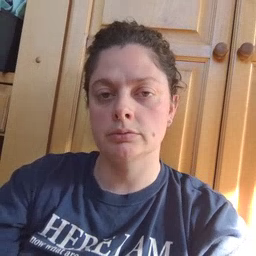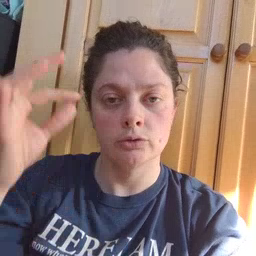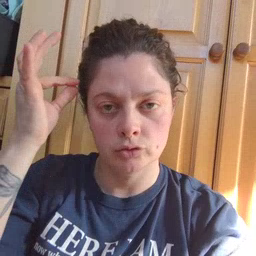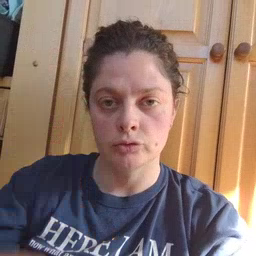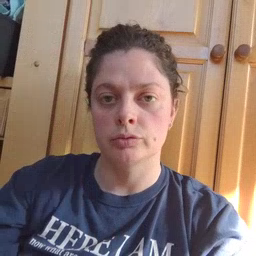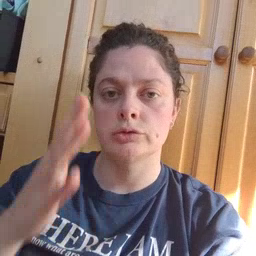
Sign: hair